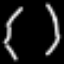
Label: octagon